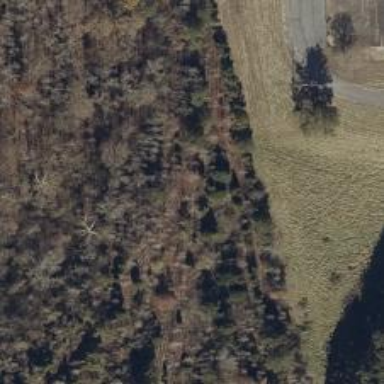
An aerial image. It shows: Disused railway spur service.